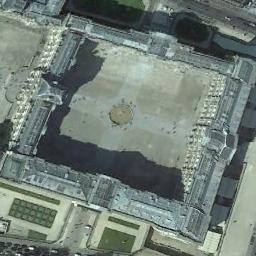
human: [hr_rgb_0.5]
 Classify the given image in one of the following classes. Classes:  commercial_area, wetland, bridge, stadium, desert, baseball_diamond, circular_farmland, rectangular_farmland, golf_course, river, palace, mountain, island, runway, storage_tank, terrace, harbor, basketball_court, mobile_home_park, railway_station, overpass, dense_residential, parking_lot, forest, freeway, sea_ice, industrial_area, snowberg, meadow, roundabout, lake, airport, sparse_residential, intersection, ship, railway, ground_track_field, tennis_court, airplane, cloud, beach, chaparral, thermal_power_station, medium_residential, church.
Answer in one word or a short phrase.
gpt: palace